Question: Hi there,
I am trying to build a web page and i have the following problem. I tried to upload a photo but I cannot because I don't have enough votes. I have a contacts page and my problem is that there is a huge gap between the contacts (little photos with people) and the grey layer in the bottom (please vote for me so that I can upload a photo to show you what I mean). I am really confused and I don't know where the problem might be. Here I give some information:
I have created two lists (divs) with photos and contacts (in this picture you can see 2 photos of the leftlist (as i called it) div and one photo of the rightlist div.
The CSS for these two are the following:
'''
#leftlist {
width:430px;
position: relative;
left: 0px;
top: 0px;
bottom: 720px;}
#rightlist {
width:430px;
position: relative;
left: 450px;
bottom: 720px;
top: -670px;}
'''
These two divs I placed them inside the white box as you can see from the photo which I named container. The CSS for container is:
'''
.container {
width:950px;
margin-top: 0;
margin-right: auto;
margin-bottom: 0px;
margin-left: auto;}
'''
Here I add the whole code of the container including whats inside:
'''
<div class="container">
<div class="box">
<div class="border-top">
<div class="border-right">
<div class="border-bot">
<div class="border-left">
<div class="left-top-corner">
<div class="right-top-corner">
<div class="right-bot-corner">
<div class="left-bot-corner">
<div class="inner">
<h2>&nbsp;</h2>
<h2 align="center">Sales and Customer Service Team</h2>
<h2 align="center"><br />
<br />
</h2>
<div id="leftlist">
<ul class="list2">
<li>
<img alt="" src="images/blabla.jpg" />
<h4><strong>blabla </strong>
President<br />
<br />
<span class="style100">Email: <a href="mailto:blabla@blabla.it">blabla@sblabla.it</a></span><br />
<span class="style100">Tel: +39 02 <PHONE></span><br />
</h4></li>
<li></li>
<br />
<li>
<img alt="" src="images/blabla.jpg" />
<h4><strong>blabla </strong>
General Sales Manager<br />
<br />
<span class="style100">Email: <a href="mailto:blabla@blabla.it">blabla@blabla.it</a></span><br />
<span class="style100">Tel: +39 02 <PHONE></span><br />
</h4>
</li>
<li></li>
<br />
<li>
<img alt="" src="images/blabla.jpg" />
<h4><strong>blabla </strong>
Sales Manager<br />
<br />
<span class="style100">Email: <a href="mailto:blabla@sblabla.it">blabla@sblabla.it</a></span><br />
Tel: +39 02 <PHONE><br />
</h4></li>
<li></li>
<br />
<li>
<img alt="" src="images/lara.jpg" />
<h4><strong>Lara blabla</strong>
Sales and Logistics<br />
<br />
<span class="style100">Email: <a href="mailto:larablabla@blabla.it">lara.blabla@blabla.it</a></span><br />
Tel: +39 02 <PHONE><br />
</h4></li>
<li></li>
<br />
</ul>
</div>
<div id="rightlist">
<ul class="list2">
<li>
<img alt="" src="images/blabla.jpg" />
<h4><strong>blabla</strong>
Laboratory Manager and Quality Control<br />
<br />
<span class="style100">Email: <a href="mailto:blabla@blabla.it">blabla@blabla</a></span><br />
Tel: +39 02 <PHONE><br />
</h4></li>
<li></li>
<br />
<li>
<img alt="" src="images/blabla.jpg" />
<h4><strong>blabla</strong>Technical Department<br />
<br />
<span class="style100">Email: <a href="mailto:blabla@blabla.it">blabla@blabla.it</a></span><br />
Tel: +39 02 <PHONE><br />
</h4></li>
<li></li>
<br />
<li>
<img alt="" src="images/blabla.jpg" />
<h4><strong>blabla</strong>Safety Manager<br />
<br />
<span class="style100">Email: <a href="mailto:blabla@blabla.it">blabla@blabla.it</a></span><br />
Tel: +39 02 <PHONE><br />
</h4></li>
<li></li>
</ul>
</div>
</div>
<div align="center"></div>
</div>
</div>
</div>
</div>
</div>
</div>
</div>
</div>
</div>
<!-- box end -->
</div>
'''
Tip: there are more photos and contact details that are not visible in the photo I upload as i wanted to show you the gap between the container div and the next div (grey layer).
I am really sorry in advance if I am asking something stupid but I've been working on this for 8 hours now and I can't seem to find a solution. Maybe the solution is really stupid but my brain feels like its frying right now :p
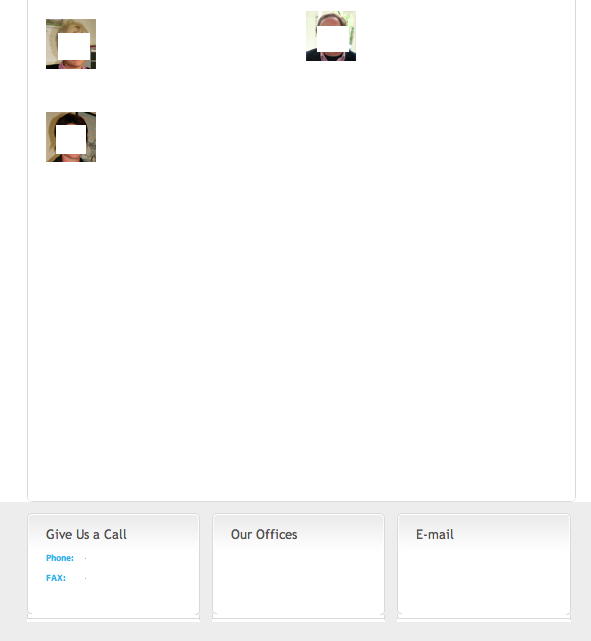
Answer: Right, there are a couple of issues with the code you have here, most notably the number of divs you are using (I assume that's just for the rounded corners?). However I believe your issue is caused by the positioning of the #leftlist and #rightlist. I can't see a reason for these to be position:relative (also when used you should only set the top value or the bottom value, not both (e.g. 'top:0px' OR 'bottom:0px').)
What is happening is you are moving the #rightlist from it's default position under the #leftlist. Because you are using position:relative and not position:absolute the original position is retained. The extra whitespace you are seeing is where the #rightlist should, by default, appear.
I would not use position in this instance. A better alternative is to use 'float:left' on both lists. If you do this your css will end up being the same for each list - try this:
'''
#leftlist
#rightlist {
width:430px;
float:left;
}
'''
This may collapse the #container div which can be fixed in a number of ways, the simplest being adding 'overflow:hidden;height:100%' to #container. A quick google search should provide many more options if required.
Another alternative would be to use 'display:inline-block' instead of 'float:left' although this can cause issues in older browsers - it really depends on what browsers you need to support.
Hope this helps put you on the right track. Please leave a comment if I'm not being clear and I'll edit my response!